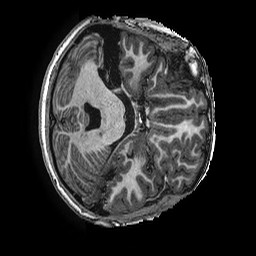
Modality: T1w
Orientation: axial
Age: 13
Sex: male
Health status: ill
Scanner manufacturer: ge
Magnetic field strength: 3 T
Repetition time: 0.00766 s
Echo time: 0.003476 s